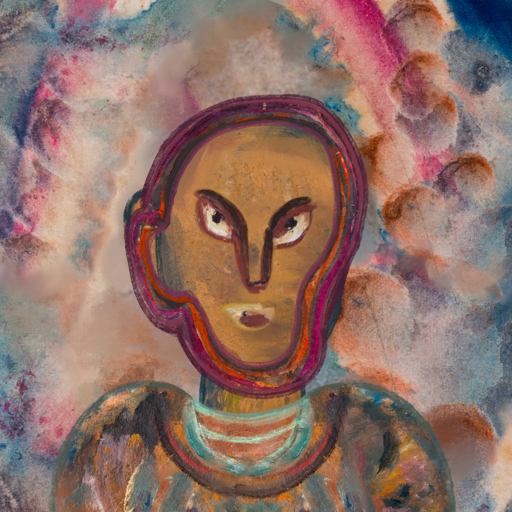
Background: Rupkatha, Head And Neck Front: In_The_Sun, Face Front: After_Raid, Bust: Boggyland, Hair Front: Hypocrite, Head Accessory: Blank, Second Necklace: Blank, Necklace: Blank, Baby: Blank